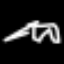
Label: pants